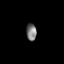
Tissue: prostate
Cell type: Fibroblasts
Senescence score: 0.851
Nuclear area (px): 169
Mean DAPI intensity: 123.544